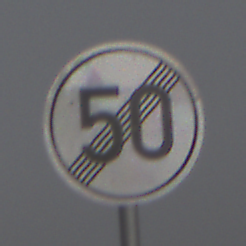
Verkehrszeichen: EndeGeschwindigkeit50
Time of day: MorningAfternoon
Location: Outdoor (Nature)
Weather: PartlyCloudy
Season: NotSpecified
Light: Natural